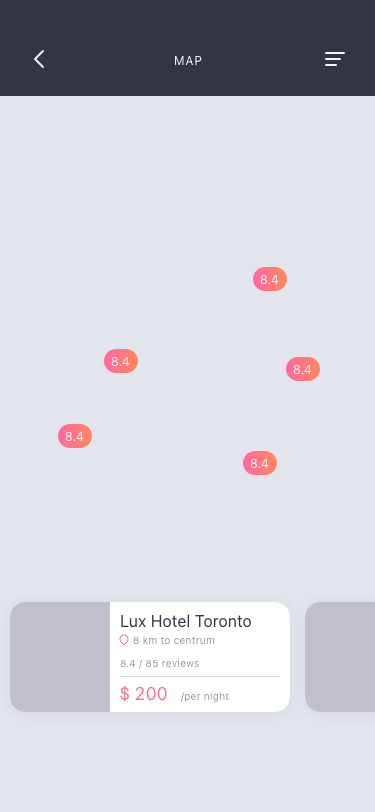
Text in this UI design:
8.4
8.4
8.4
8.4
8.4
/per night
$ 200
8.4 / 85 reviews
8 km to centrum
Lux Hotel Toronto
MAP